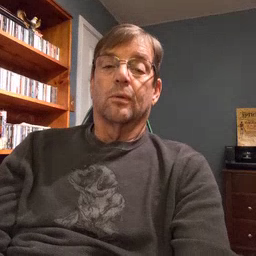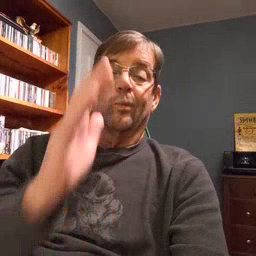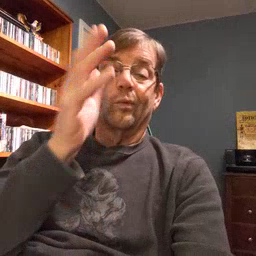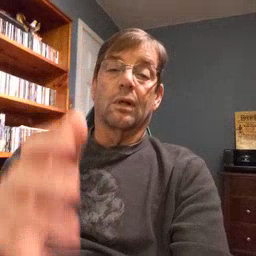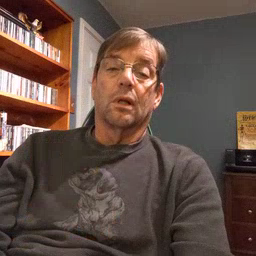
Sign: will